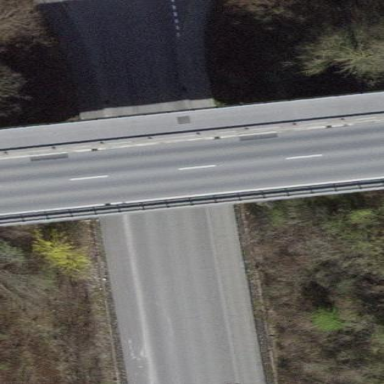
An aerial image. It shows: Man-made bridge.